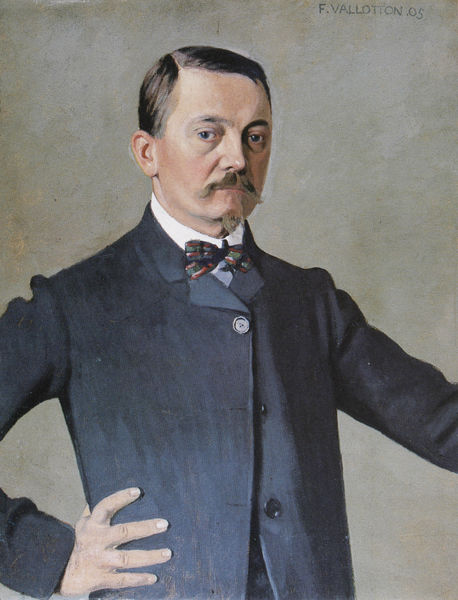
Titel: Selbstbildnis
Künstler: Félix Vallotton
Standort: Zürich.
Institution: Kunsthaus
Schlagwörter: blau, dunkel, gemälde, hand, mann, schatten, weiß, braun, bunt, ellbogen, finger, frisur, geste, grau, haar, handschuh, hell, hintergrund, jahrhundertwende, kariert, licht, mund, nase, ohr, schwarz, blick, rot, flächig, karo, malerei, rock, schleife, alt, anzug, bart, hemd, jacke, schnurrbart, wand, arm, arme, augen, gesicht, inkarnat, kragen, stehen, ärmel, bildnis, herr, hände, portrait, porträt, signatur, öl, auge, haare, halbfigur, mantel, pose, realismus, stehend, adel, klassizismus, augenbrauen, frontal, knopf, ohren, rosa, scheitel, vallotton, valloton, haltung, lehrer, datierung, monochrom, ausdruck, französisch, frack, schnäuzer, falte, schnurbart, steif, ernst, felix, knopfloch, seitenscheitel, streng, datum, gestreift, streifen, bauch, knöpfe, anfang 1900, aufmerksam interessiert  erfa, dialog forschend  seitenscheit, dreiviertelprofil, durchdringend pose inkarnat fi, eindringlich sprechend  lebhaf, elegant  selbstbewusst, fein, felix vallaton, fleige, fliege, gehrock, hemdkragen, herr  pose  gestik lebhaft alt, jackett, jahreszahl, kinnbart, kinnbärtchen, kniestück, knopfleiste, naht, oberkörper, pofil, relismus, revers, sakko, schick, schnauzbart, schnauzer, seitenscheitel frisiert, selbstporträt, streg, taubenblau, tränensäcke, ziegenbart, gemustert, offen, gestützt, schlicht, sherlock holmes, gestik, spitzbart, hüfte, aufgestützt, graublau, selbstbewusst, weißes hemd, eleganz, gel, lmann, folie, schurrbart, ausdruckslos, schauend, kaare, 1905, f. valloton, blauesjacket, 05, tränensäcje